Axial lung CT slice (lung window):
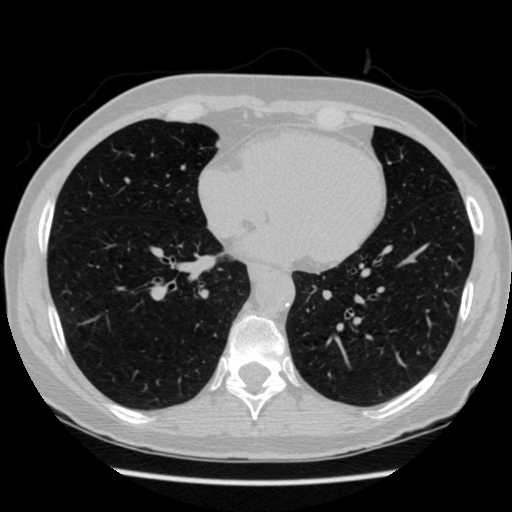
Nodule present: no